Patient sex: M
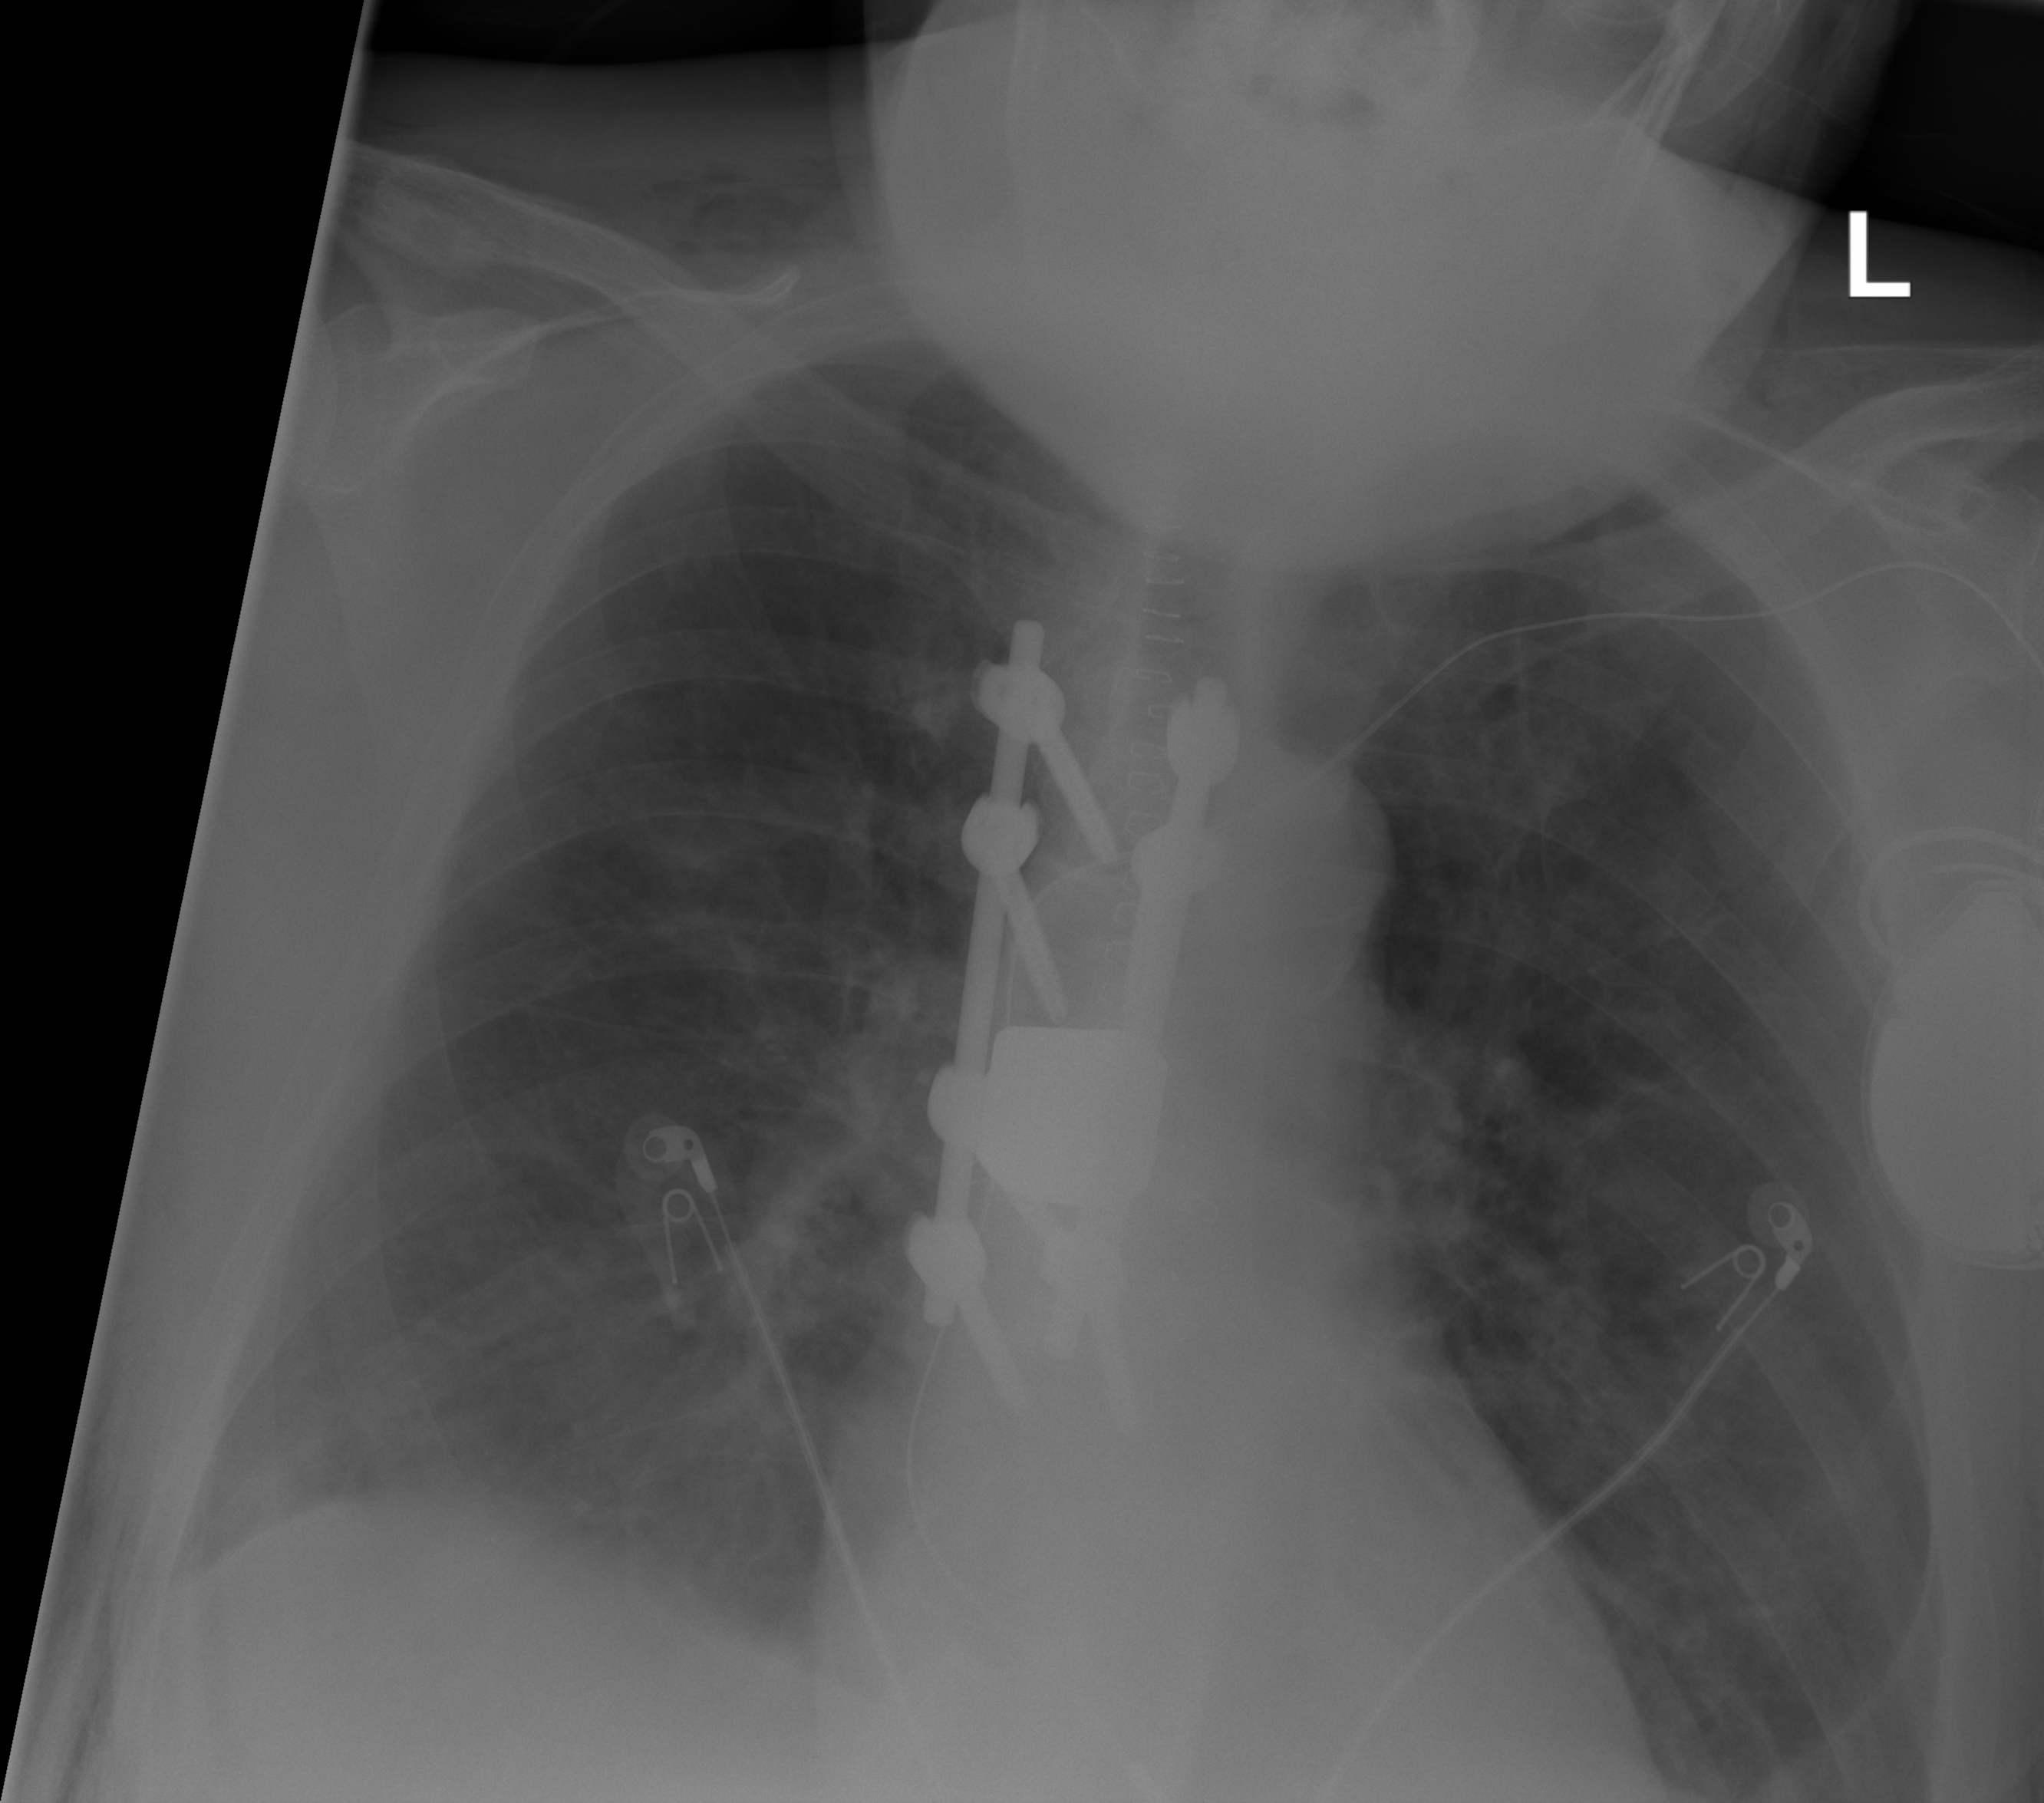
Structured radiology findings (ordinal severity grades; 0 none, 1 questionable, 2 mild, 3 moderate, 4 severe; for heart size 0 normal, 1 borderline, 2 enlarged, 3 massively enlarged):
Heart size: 0
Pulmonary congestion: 0
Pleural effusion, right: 0
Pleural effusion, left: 0
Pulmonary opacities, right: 2
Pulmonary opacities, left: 0
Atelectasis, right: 0
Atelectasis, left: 0